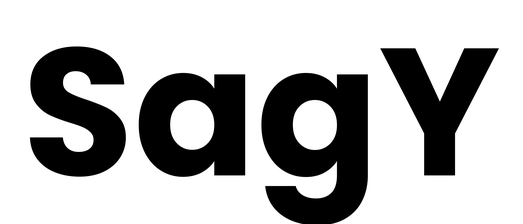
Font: Poppins-Bold